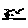
Label: bird